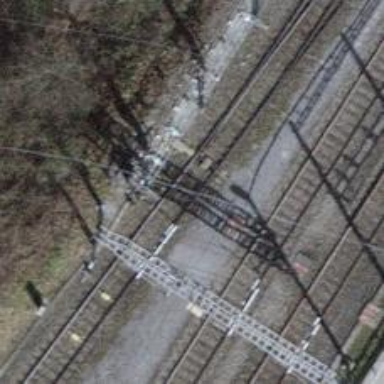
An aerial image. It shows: Railway switch.